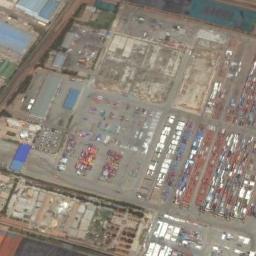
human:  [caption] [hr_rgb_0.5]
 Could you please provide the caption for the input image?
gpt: The industrial area has lots of industrial equipment .

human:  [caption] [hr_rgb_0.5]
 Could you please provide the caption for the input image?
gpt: Neatly arranged factory buildings and roads in an industrial area, Parking lot with many cars and goods .

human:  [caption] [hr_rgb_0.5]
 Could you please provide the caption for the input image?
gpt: There are many houses in the industrial area .

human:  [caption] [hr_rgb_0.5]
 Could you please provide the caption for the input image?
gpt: The industrial area is large .

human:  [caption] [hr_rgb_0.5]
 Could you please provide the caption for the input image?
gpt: There are many containers and some buildings on industrial area .